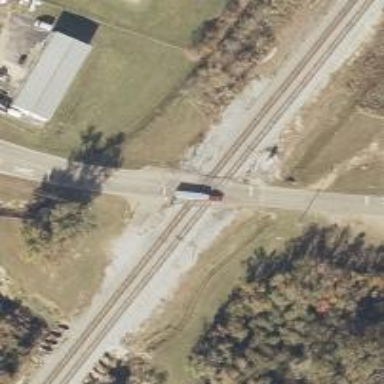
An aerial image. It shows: Railway level crossing.